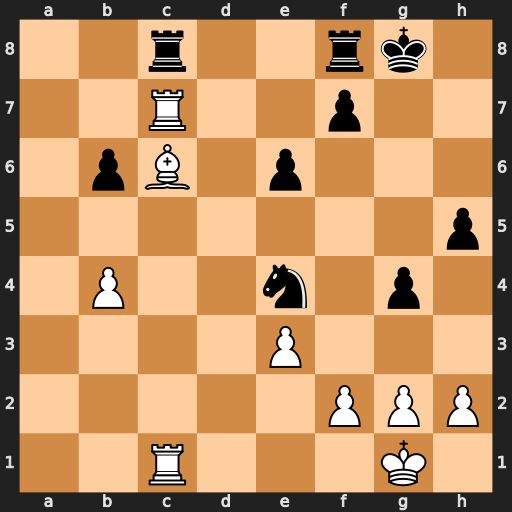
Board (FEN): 2r2rk1/2R2p2/1pB1p3/7p/1P2n1p1/4P3/5PPP/2R3K1
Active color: w
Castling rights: -
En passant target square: -
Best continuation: Bxe4 Rxc7 Rxc7